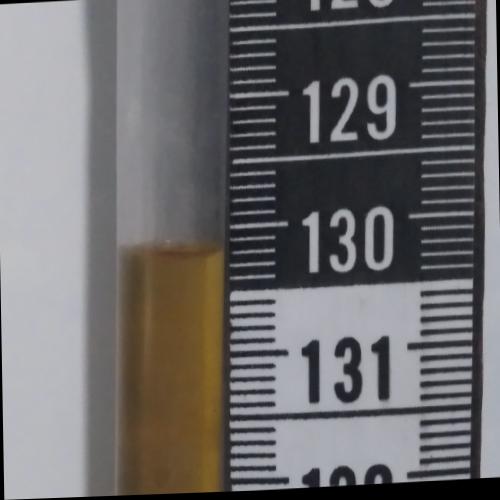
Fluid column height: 130.2 cm